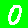
Digit: 0